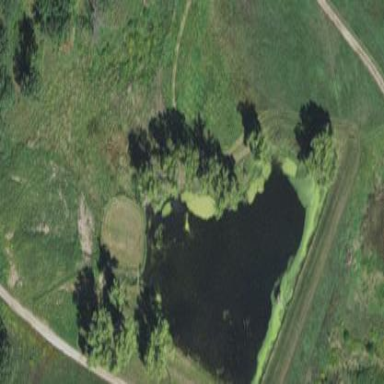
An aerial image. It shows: Serene pond surrounded by nature.